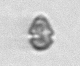
Label: Heterocapsa_rotundata